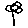
Label: flower